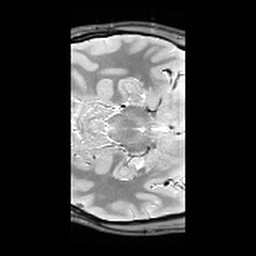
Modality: PDw
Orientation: axial
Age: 22
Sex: female
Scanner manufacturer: siemens
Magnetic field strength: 3 T
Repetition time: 6.49 s
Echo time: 0.016 s